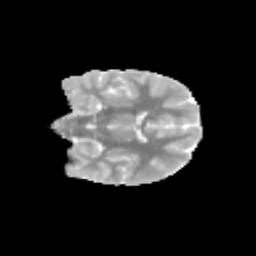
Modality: MD
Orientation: coronal
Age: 12
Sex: female
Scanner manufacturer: siemens
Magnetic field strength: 3 T
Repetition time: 3.8 s
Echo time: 0.07 s